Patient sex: M
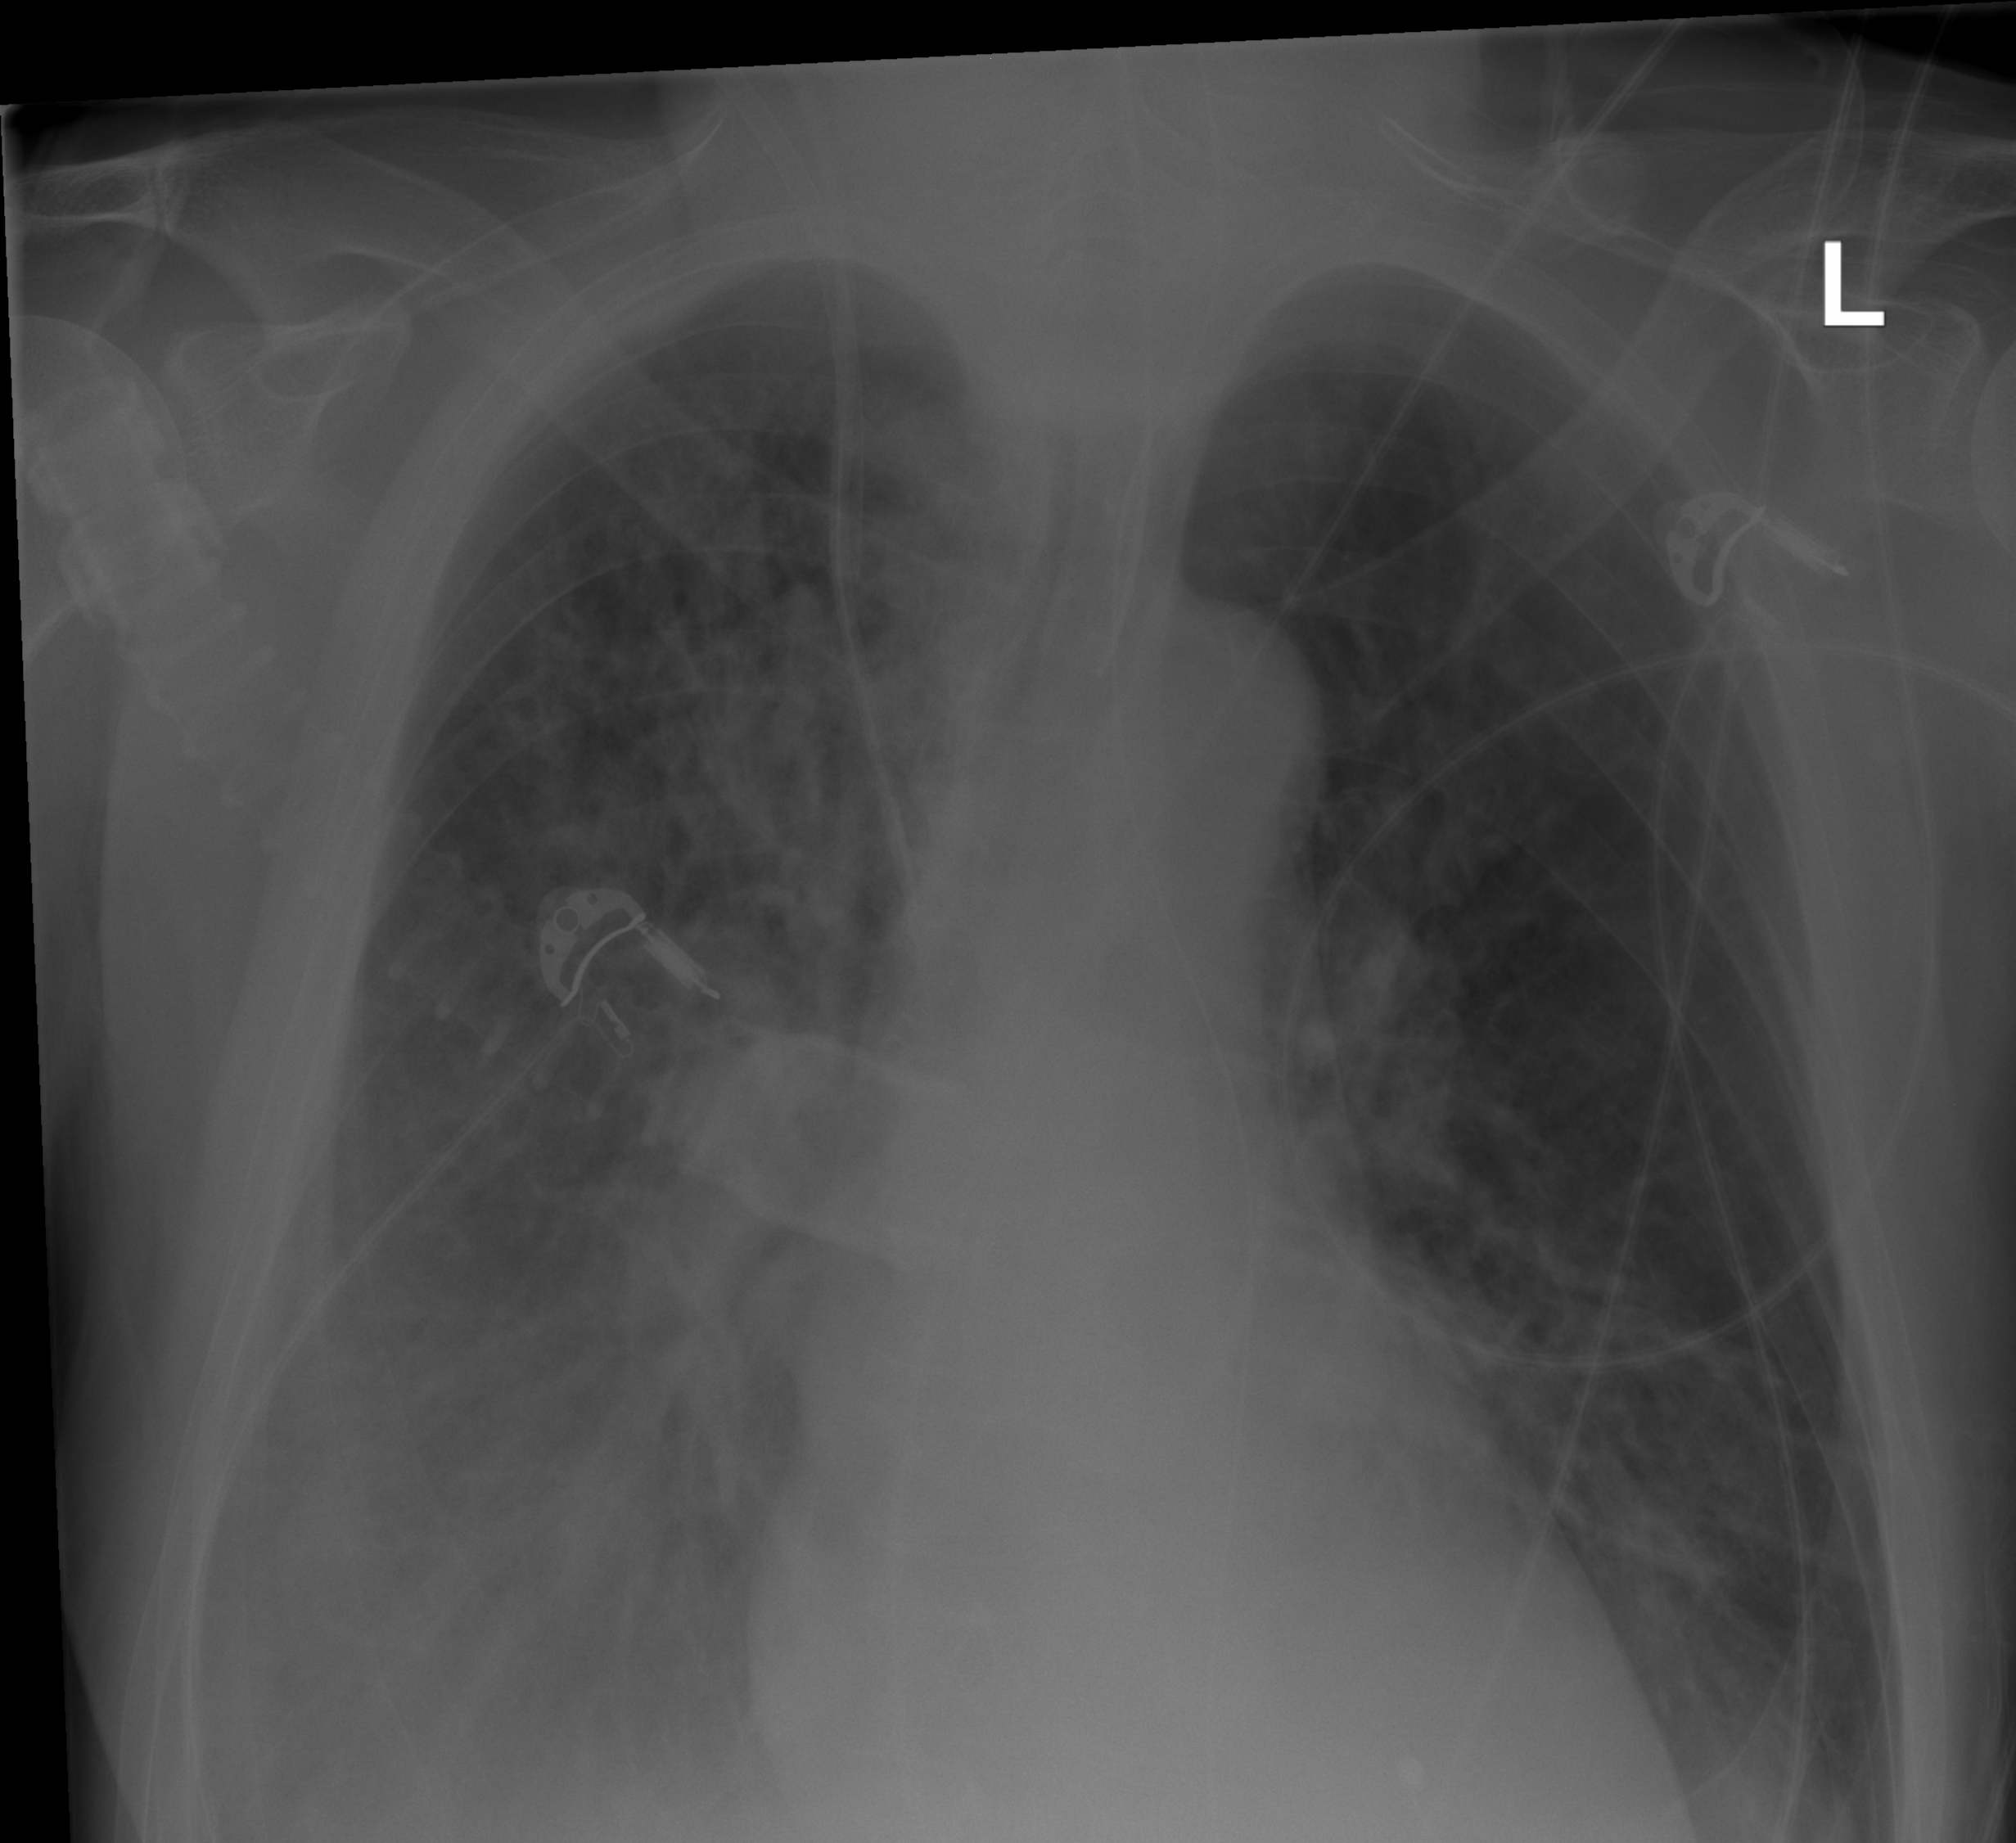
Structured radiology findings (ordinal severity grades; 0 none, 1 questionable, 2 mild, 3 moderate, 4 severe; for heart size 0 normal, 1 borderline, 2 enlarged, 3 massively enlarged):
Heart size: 0
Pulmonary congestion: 2
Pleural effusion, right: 2
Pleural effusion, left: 1
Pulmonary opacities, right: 3
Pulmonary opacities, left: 2
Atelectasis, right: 2
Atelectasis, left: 0